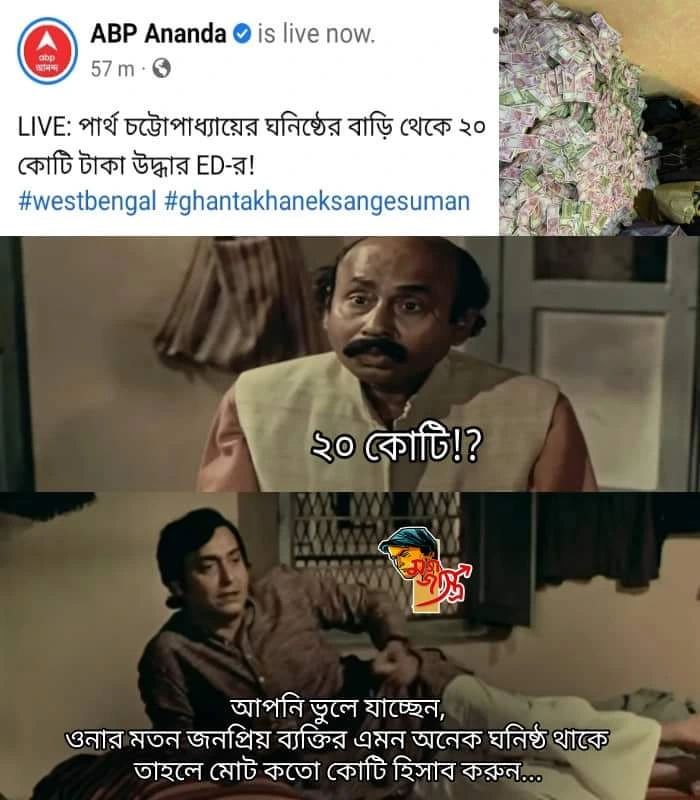
Text: পার্থ চট্টোপাধ্যায়ের ঘনিষ্ঠের বাড়ি থেকে ২০ কোটি টাকা উদ্ধার র! ২০ কোটি? আপনি ভুলে যাচ্ছেন, ওনার মতন জনপ্রিয় ব্যক্তির এমন অনেক ঘনিষ্ঠ থাকে তাহলে মোট কতো কোটি হিসাব করুন...
Label: Hate
Hate category: Political
Targeted group: Organization